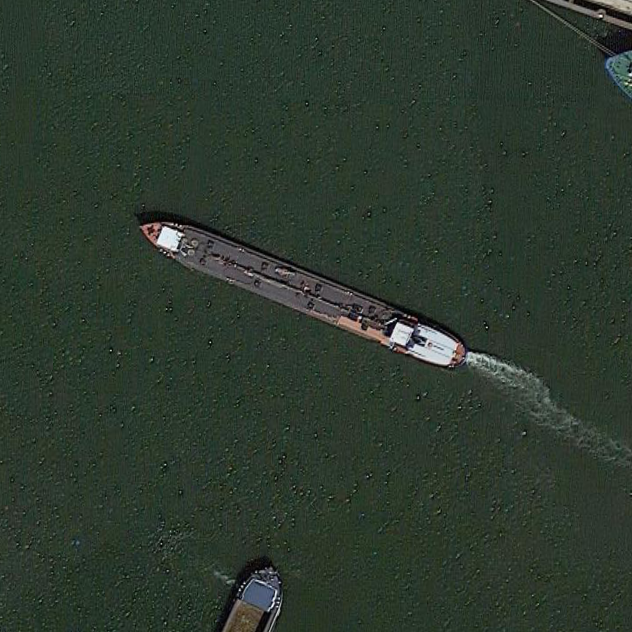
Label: civil